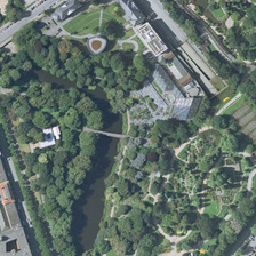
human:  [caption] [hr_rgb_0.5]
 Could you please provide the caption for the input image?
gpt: there are physical exercise in the park .

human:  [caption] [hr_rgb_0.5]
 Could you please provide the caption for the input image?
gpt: The roads on both sides of the park are covered with trees.

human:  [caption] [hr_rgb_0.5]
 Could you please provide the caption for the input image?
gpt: Both sides are covered with wood in the park.

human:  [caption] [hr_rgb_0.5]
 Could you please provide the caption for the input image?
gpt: The road on both sides is covered by trees in the park.

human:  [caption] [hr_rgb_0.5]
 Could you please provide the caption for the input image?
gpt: There are trees on both sides of the park.